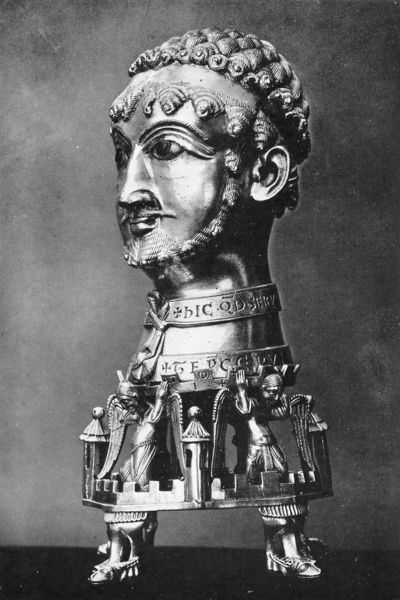
Titel: Kopfreliquiar Kaiser Friedrich Barbarossas
Standort: Cappenberg, St. Johannes Ev. (EU - D)
Schlagwörter: flügel, kopf, mann, grau, nase, ohr, bart, augen, band, silber, tragen, haare, locken, ohren, schultern, turm, engel, skulptur, füße, schrift, schuhe, figuren, inschrift, büste, glänzend, metall, jahreszahl, zinnen, gefäß, türmchen, türme, stand, griechisch, bänder, träger, römisch, latein, burgmauer, reliquiar, haslband, hic, kopfreliquiar, sklaveb, kette inschrift, gefäßß